RGB frame:
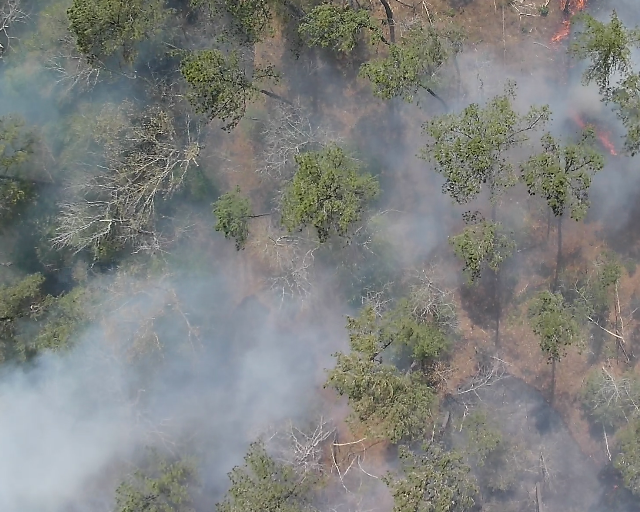
Thermal frame:
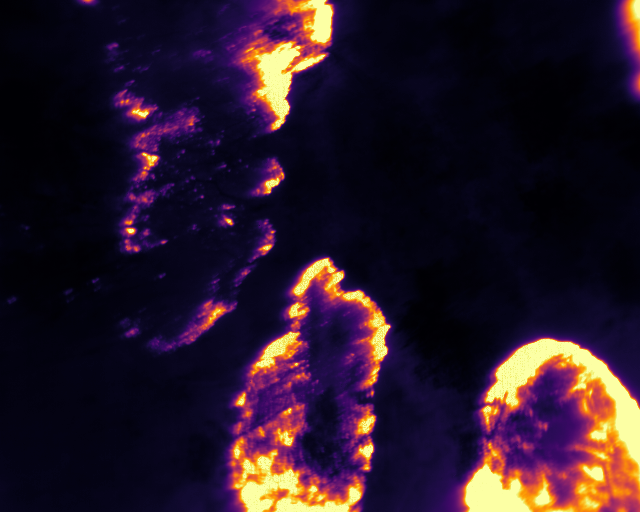
Captured: 2026-02-26 02:30:03
Pixels at or above 80 °C: 44497 (fraction of frame: 0.1358)